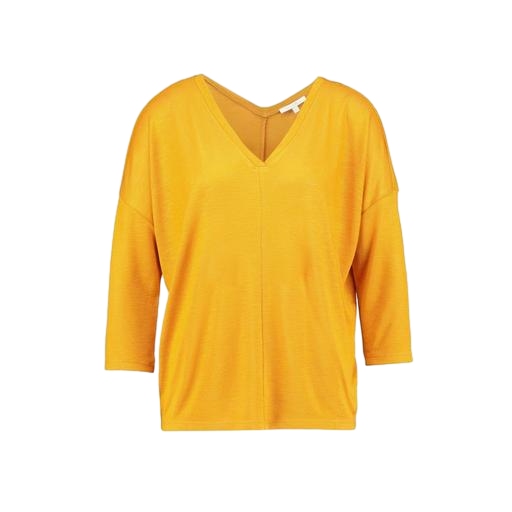
yellow plus size milano dolman-sleeve top only macy, yellow jersey tee, loose fit t-shirt, white background